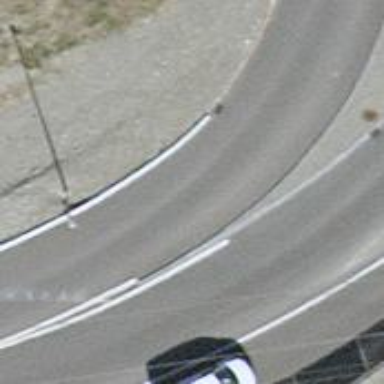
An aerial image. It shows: Road with traffic signals.